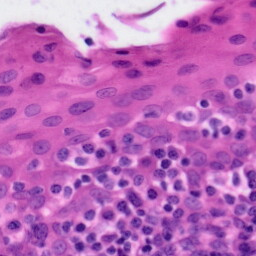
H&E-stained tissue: Tonsil